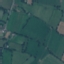
Land use / land cover: Pasture